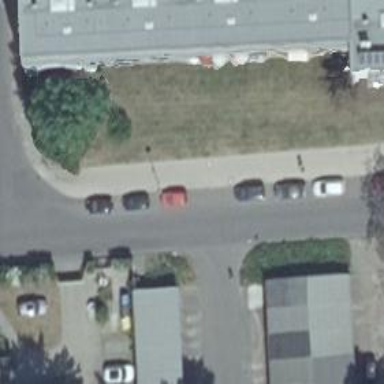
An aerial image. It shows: Residential road with asphalt surface and separate sidewalks. On-street parallel parking available on the left lane.